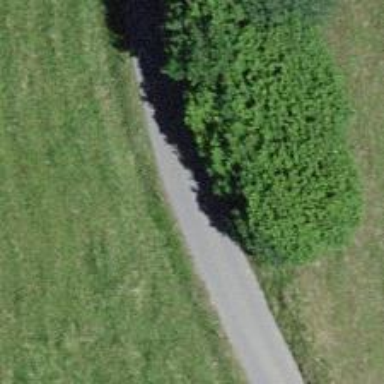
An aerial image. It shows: Unclassified road.